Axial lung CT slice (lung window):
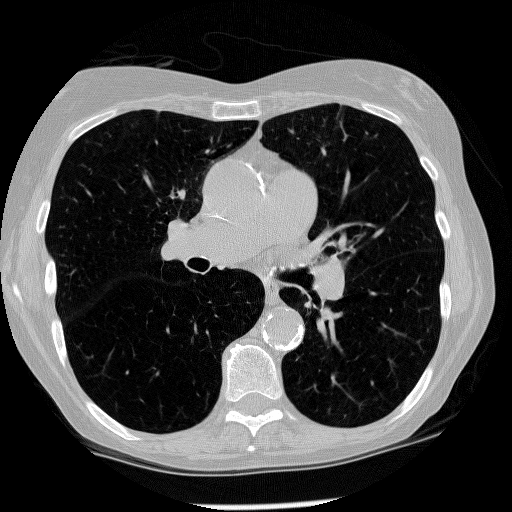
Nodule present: no